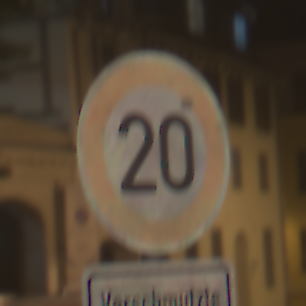
Verkehrszeichen: Geschwindigkeit20
Zusatzzeichen unten: HinweiseAufGefahrenDurchVerbaleAngabe4
Umgebung: Outdoor, Urban
Tageszeit: Night
Wetter: Clear
Licht: Artificial
Jahreszeit: NotSpecified
Kontrast: HighContrast